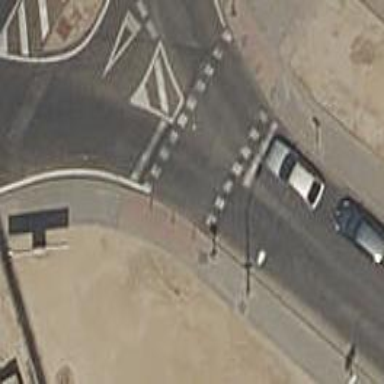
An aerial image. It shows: Road with traffic signals at crossing.